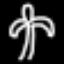
Label: palm tree